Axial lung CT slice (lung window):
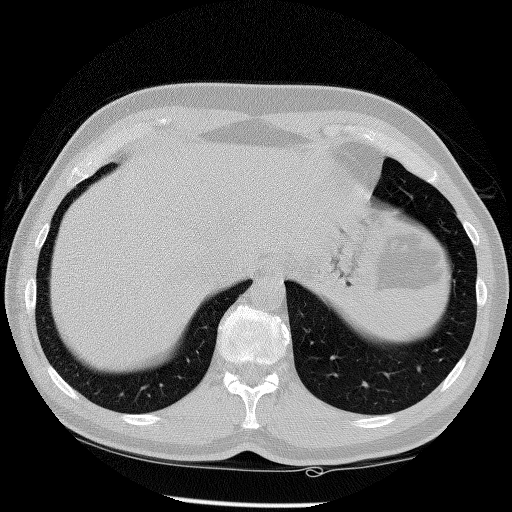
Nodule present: no